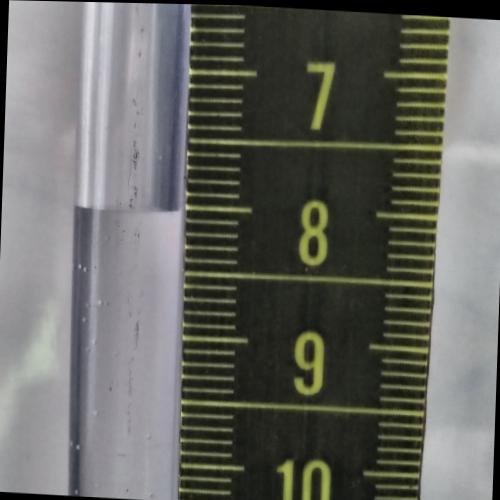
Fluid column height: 8.0 cm